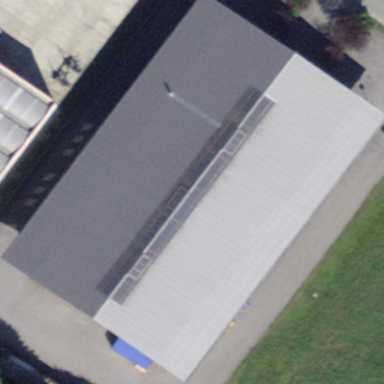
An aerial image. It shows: Industrial building.